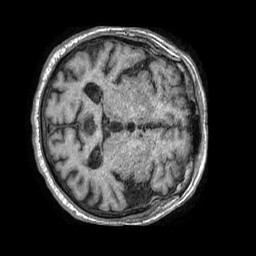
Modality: T1w
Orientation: axial
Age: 70
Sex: male
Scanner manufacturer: philips
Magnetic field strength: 1.5 T
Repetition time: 0.007891 s
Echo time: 0.003617 s